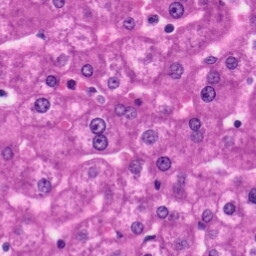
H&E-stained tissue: Liver